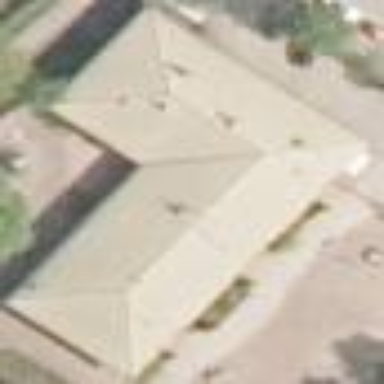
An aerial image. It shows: Kindergarten building.